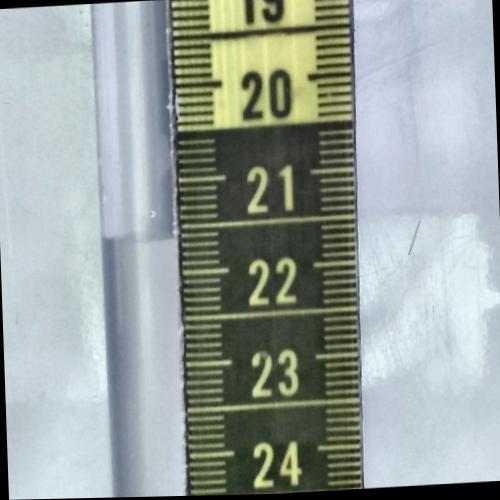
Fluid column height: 21.6 cm